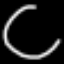
Label: square